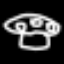
Label: mushroom